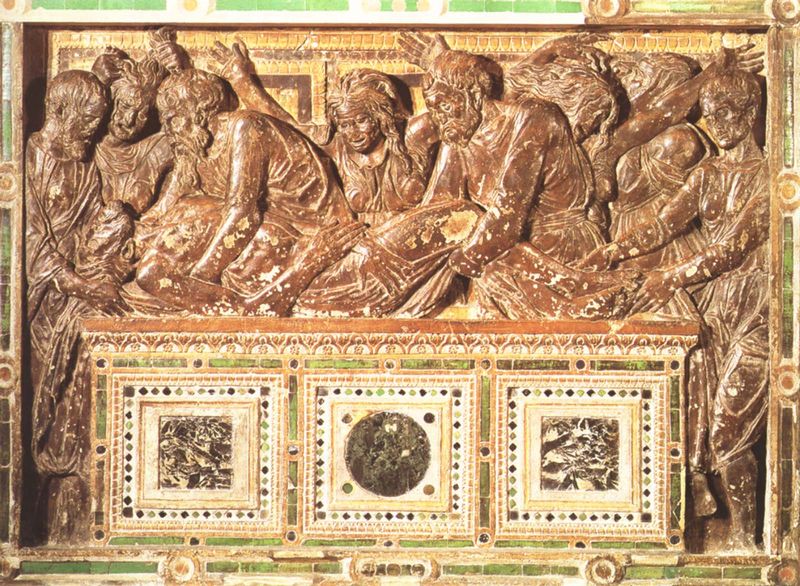
Titel: Relief des Hochaltars, Grablegung Christi
Künstler: Donatello
Standort: Padua, Basilica del Santo (EU - I - Venetien)
Schlagwörter: nackt, gelb, grün, menschen, braun, marmor, männer, rot, tuch, menge, muster, bart, arme, entsetzen, leiche, rahmen, tod, tot, toter, trauer, hände, relief, italien, ornamente, bildhauerei, bronze, mosaik, altar, fries, sarg, christus, grab, jesus, leichnam, personengruppe, jünger, maria, aufregung, grablegung, christi, grabmal, sarkophag, grablegung christi, wehgeschrei